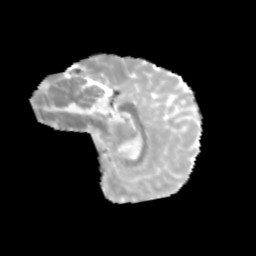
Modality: MD
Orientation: sagittal
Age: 12
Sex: female
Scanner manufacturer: siemens
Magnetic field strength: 3 T
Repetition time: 3.8 s
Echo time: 0.07 s